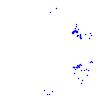
Particle: proton